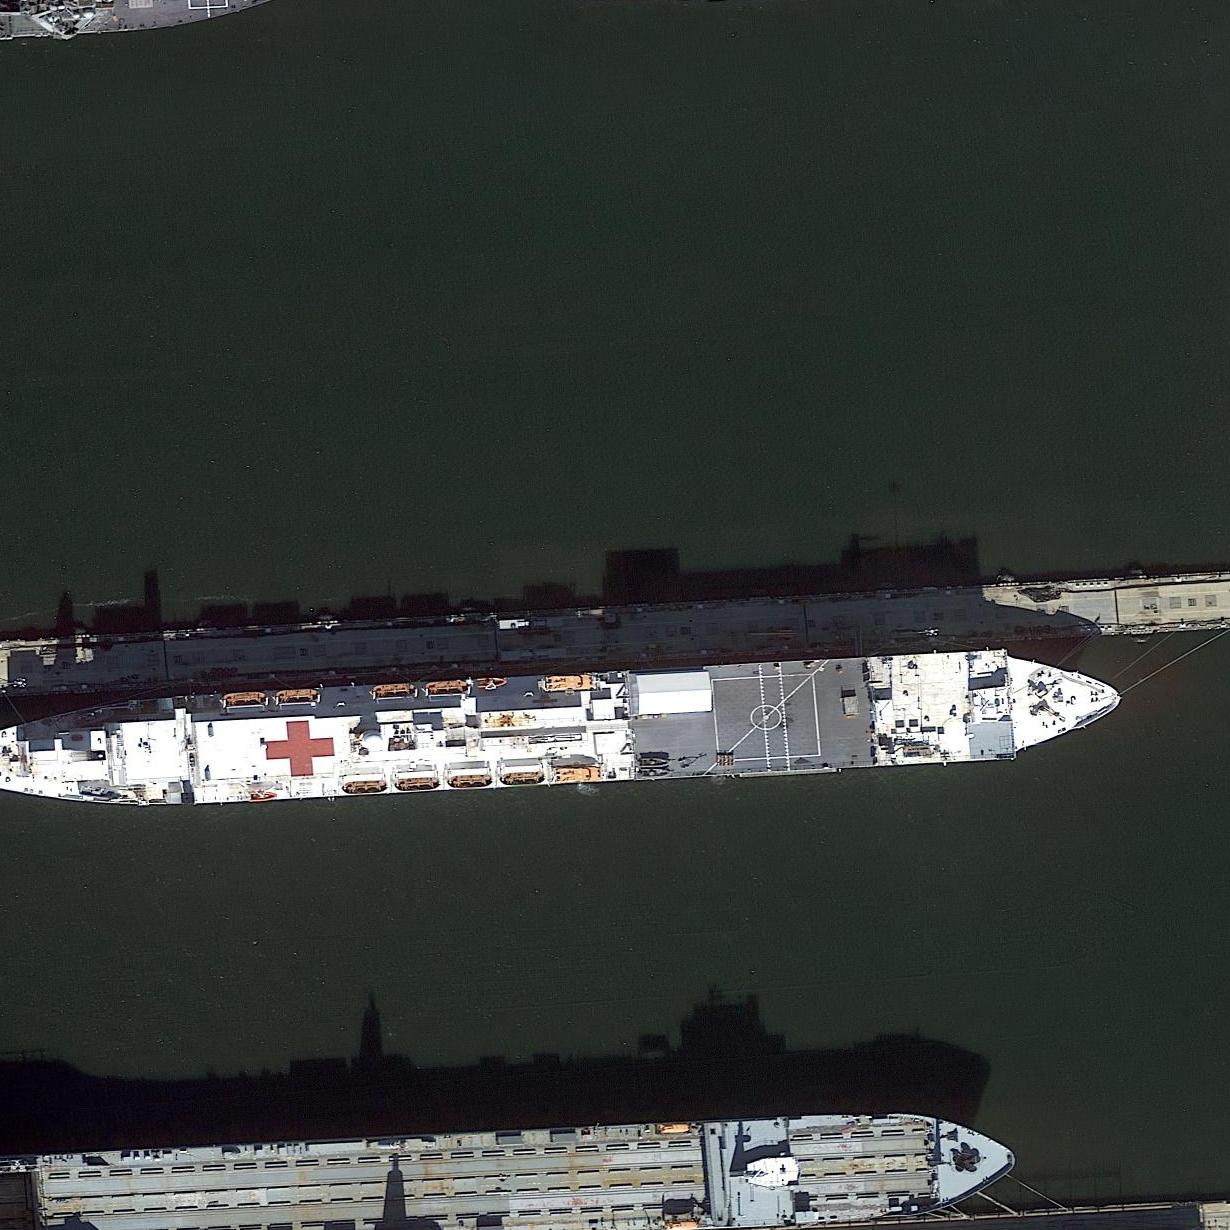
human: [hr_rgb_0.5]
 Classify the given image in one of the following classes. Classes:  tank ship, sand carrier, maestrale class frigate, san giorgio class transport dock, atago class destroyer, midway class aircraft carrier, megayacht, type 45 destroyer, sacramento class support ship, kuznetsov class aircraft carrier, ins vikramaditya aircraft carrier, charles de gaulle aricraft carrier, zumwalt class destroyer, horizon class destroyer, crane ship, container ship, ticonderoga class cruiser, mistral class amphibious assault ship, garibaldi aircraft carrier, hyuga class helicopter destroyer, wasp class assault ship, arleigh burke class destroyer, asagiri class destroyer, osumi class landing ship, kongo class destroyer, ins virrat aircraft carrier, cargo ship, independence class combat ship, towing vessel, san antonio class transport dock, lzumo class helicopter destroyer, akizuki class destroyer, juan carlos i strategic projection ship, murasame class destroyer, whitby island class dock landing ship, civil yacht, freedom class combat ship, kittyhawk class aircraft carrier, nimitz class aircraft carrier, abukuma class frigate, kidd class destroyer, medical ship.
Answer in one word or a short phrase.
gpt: Medical ship